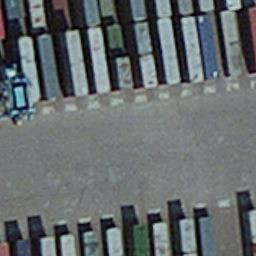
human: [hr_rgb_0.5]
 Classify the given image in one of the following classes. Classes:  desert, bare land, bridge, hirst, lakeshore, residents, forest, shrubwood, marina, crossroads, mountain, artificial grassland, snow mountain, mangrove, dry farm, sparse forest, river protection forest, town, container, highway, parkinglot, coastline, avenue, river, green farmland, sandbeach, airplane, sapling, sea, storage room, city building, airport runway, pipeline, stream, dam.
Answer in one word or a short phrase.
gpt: container